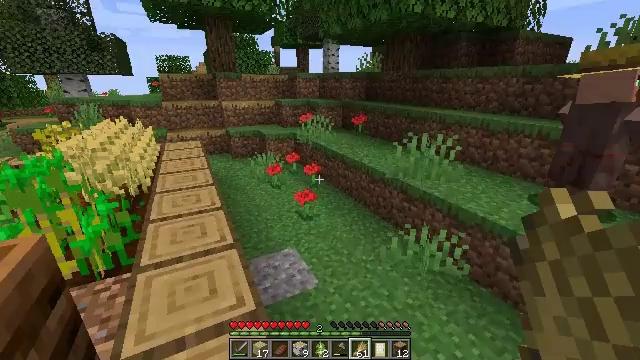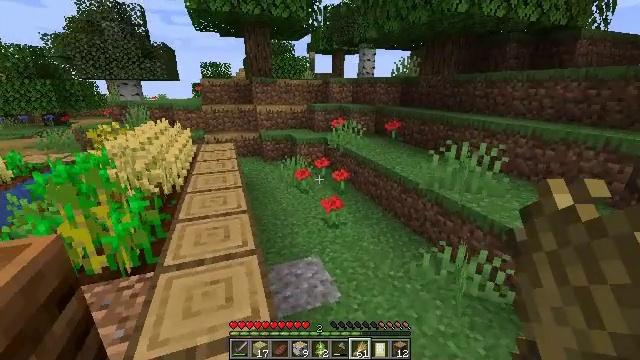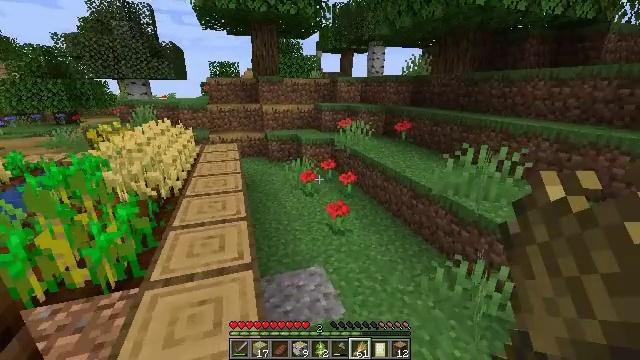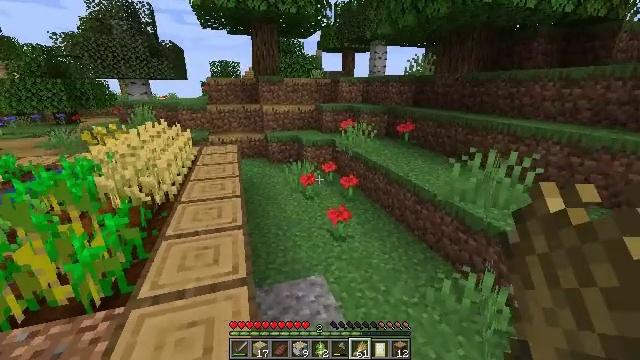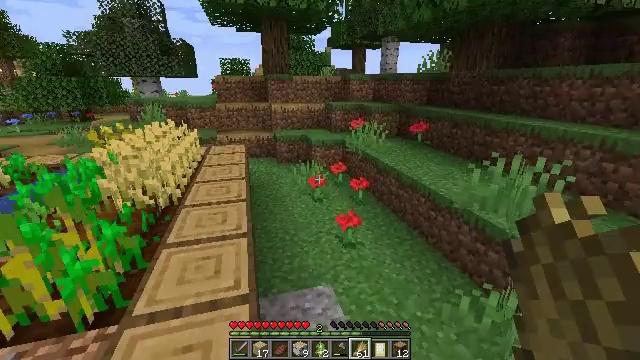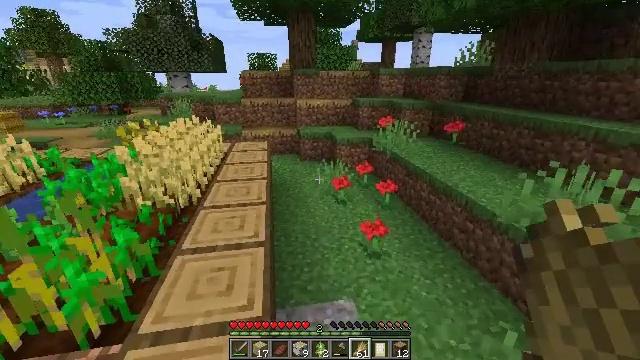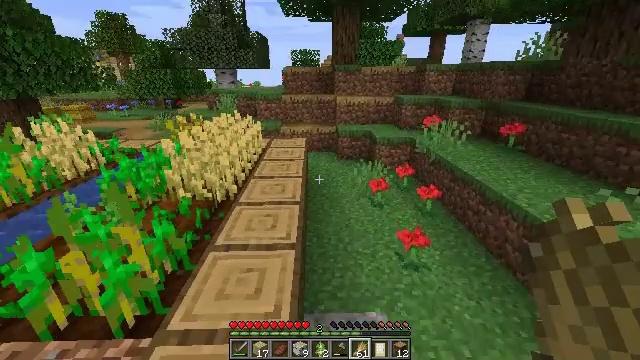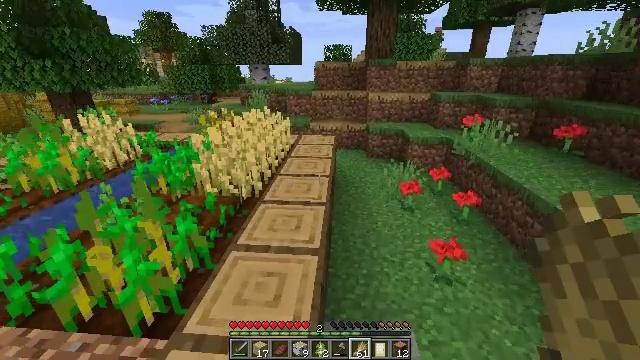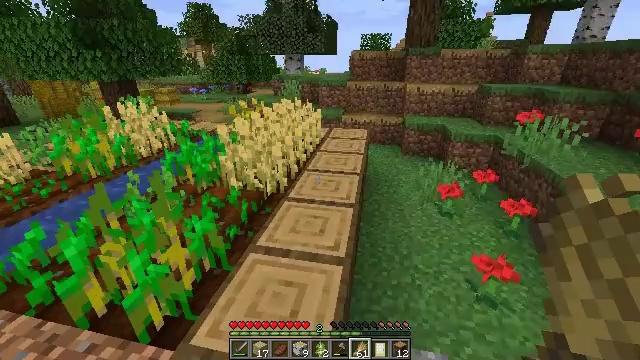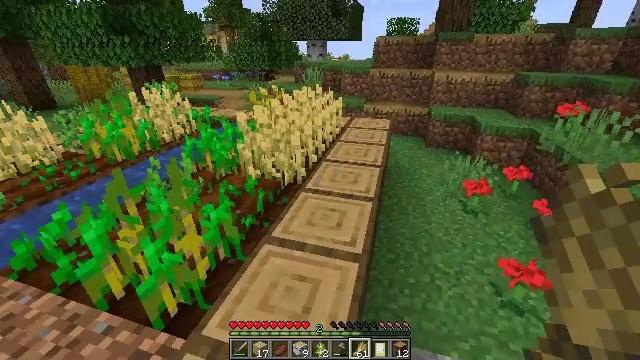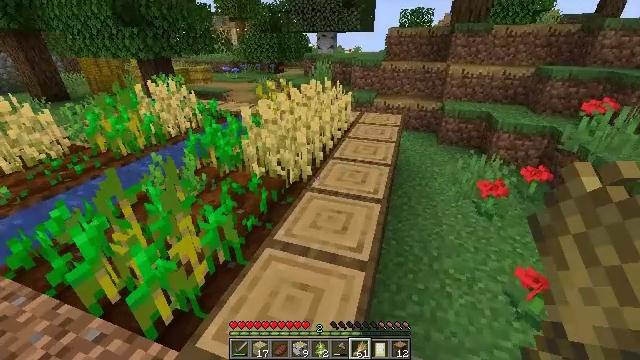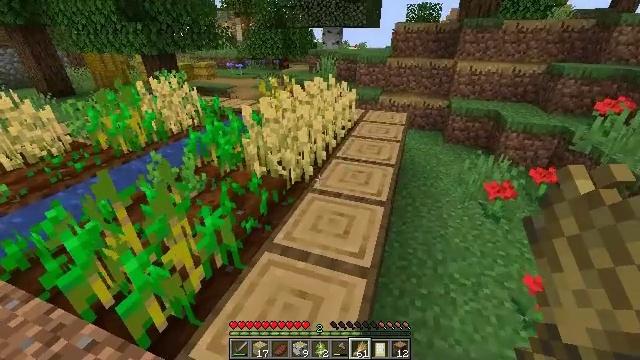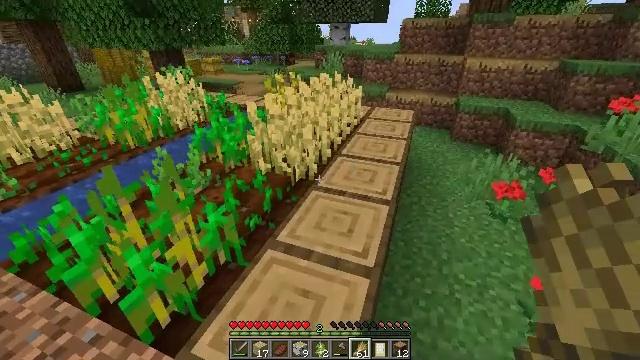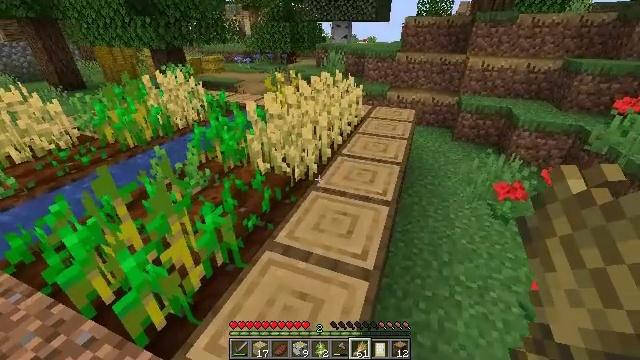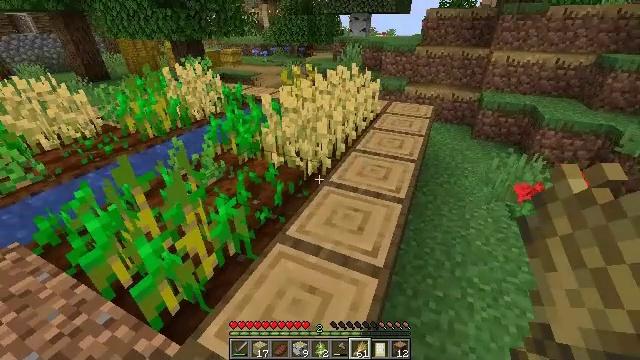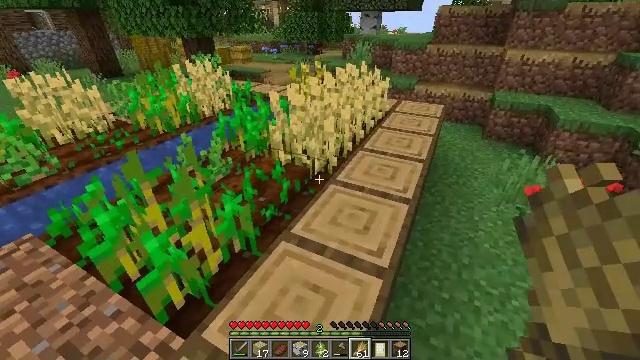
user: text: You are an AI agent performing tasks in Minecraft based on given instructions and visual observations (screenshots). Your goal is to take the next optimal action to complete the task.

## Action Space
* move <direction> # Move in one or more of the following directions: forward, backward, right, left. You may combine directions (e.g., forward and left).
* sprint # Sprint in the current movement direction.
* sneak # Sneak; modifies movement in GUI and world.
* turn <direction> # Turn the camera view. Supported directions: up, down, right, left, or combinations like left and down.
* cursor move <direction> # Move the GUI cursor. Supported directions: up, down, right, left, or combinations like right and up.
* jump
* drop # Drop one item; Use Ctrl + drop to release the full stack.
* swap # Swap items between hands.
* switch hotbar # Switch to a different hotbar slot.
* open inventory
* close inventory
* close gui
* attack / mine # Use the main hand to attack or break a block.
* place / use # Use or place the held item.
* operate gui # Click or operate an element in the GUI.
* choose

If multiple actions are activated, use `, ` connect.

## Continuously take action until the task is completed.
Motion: motion action
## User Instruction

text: Harvest the mature beetroots.
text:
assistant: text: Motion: move forward, turn left
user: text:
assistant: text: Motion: move forward, turn left
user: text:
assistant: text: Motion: move forward
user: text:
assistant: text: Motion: move forward, turn left
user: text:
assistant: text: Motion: move forward, turn left and down
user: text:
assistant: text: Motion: move forward, turn left
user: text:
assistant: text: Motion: move forward, turn left
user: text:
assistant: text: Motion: move forward, turn left and down
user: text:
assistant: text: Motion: move forward, turn left and down
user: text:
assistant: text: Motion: turn left and down
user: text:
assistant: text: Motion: turn left
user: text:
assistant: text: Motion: turn left
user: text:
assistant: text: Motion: no_op
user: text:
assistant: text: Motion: turn left and down
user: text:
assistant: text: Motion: turn left
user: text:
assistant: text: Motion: no_op
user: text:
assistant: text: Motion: no_op
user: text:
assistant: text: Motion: turn left
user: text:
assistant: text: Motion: no_op
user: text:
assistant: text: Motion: no_op
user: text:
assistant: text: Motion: no_op
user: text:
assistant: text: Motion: no_op
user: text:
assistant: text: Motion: no_op
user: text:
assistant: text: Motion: move forward
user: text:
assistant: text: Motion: move forward
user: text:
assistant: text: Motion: move forward
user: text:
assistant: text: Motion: move forward
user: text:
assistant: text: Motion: move forward
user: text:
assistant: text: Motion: no_op
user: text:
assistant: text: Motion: no_op